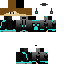
A male human skin with dark skin, wearing brown long hair dressed in a blue hoodie and black pants, featuring a closed mouth.